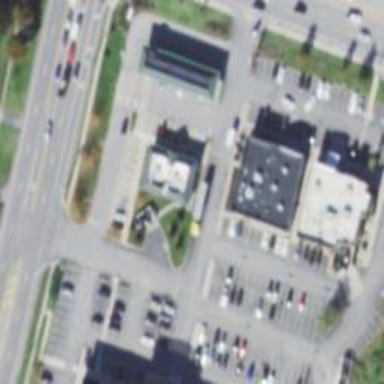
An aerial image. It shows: Convenience shop.